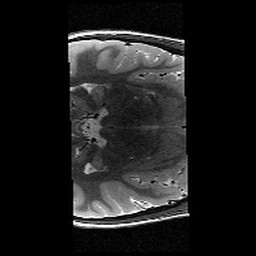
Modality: T2w
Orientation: axial
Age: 12
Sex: female
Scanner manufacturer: siemens
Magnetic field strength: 3 T
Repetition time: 9.23 s
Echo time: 0.067 s